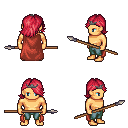
a pixel art fantasy rpg character, male body template, human, tanned skin, maroon cape, teal pants, ruby red swoop hairstyle, iron tiara, spear, four views (front, back, left, right), 2x2 character sprite sheet, small pixel art, hard edges, no anti-aliasing